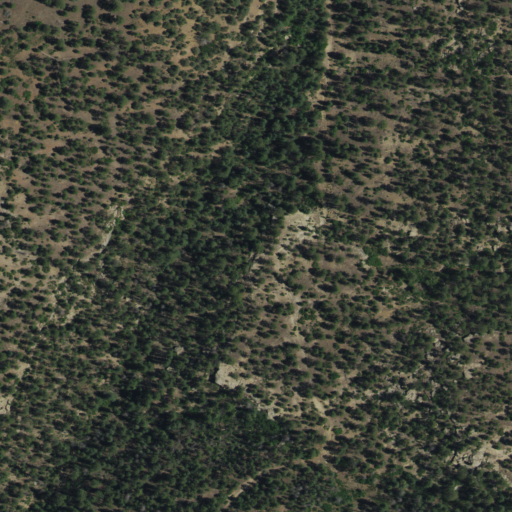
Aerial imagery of mountain in New Mexico named Pounds Mesa containing evergreen forest and shrub